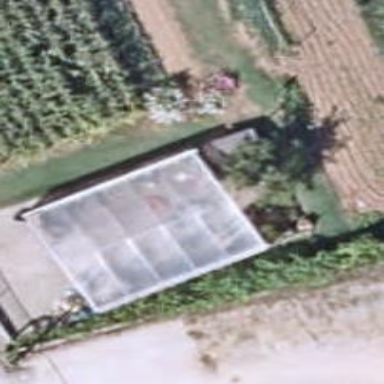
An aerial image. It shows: Greenhouse.